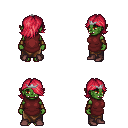
a pixel art fantasy rpg character, female body template, orc, green skin, maroon tunic, robe skirt, ruby red swoop hairstyle, silver tiara, leather bracers, maroon shoes, four views (front, back, left, right), 2x2 character sprite sheet, small pixel art, hard edges, no anti-aliasing